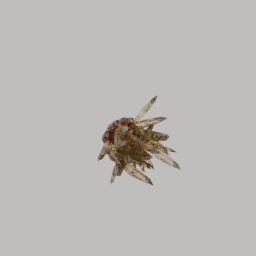
Label: decoration